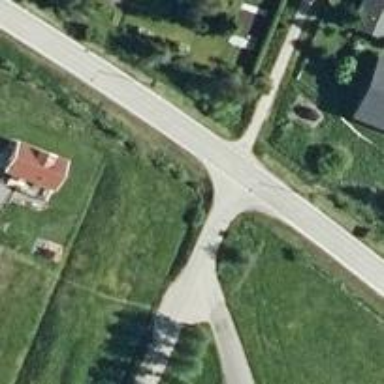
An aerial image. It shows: Marked crossing on asphalt cycleway road.